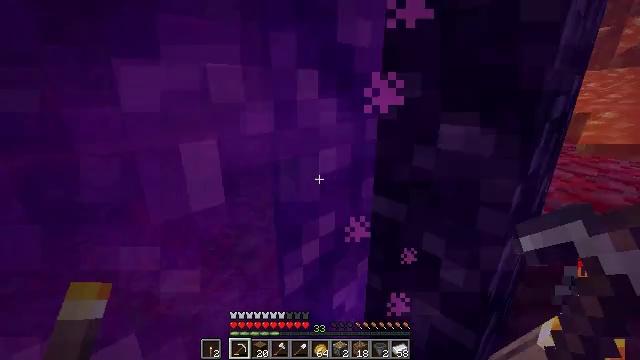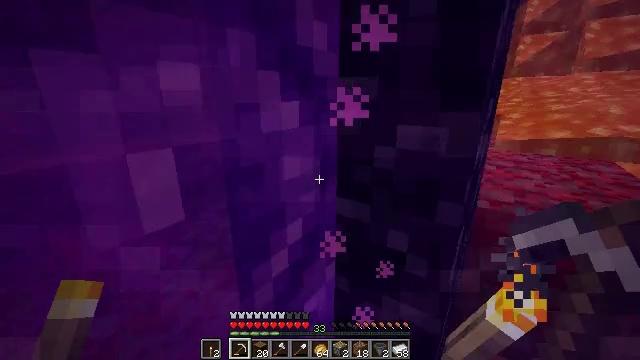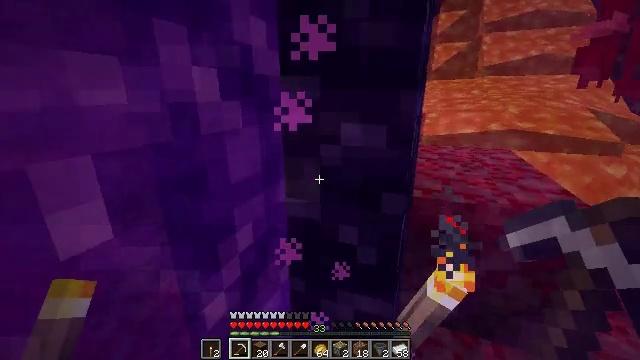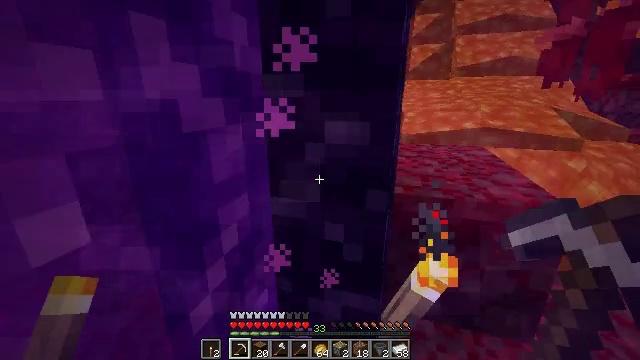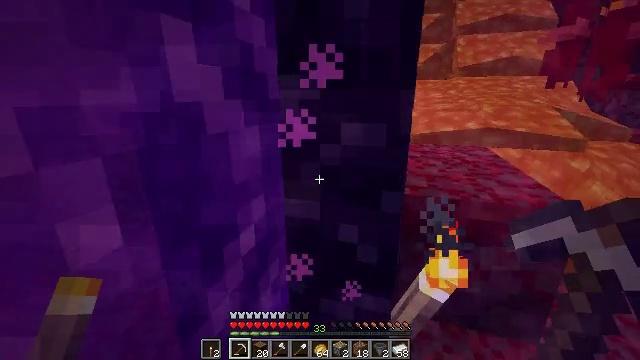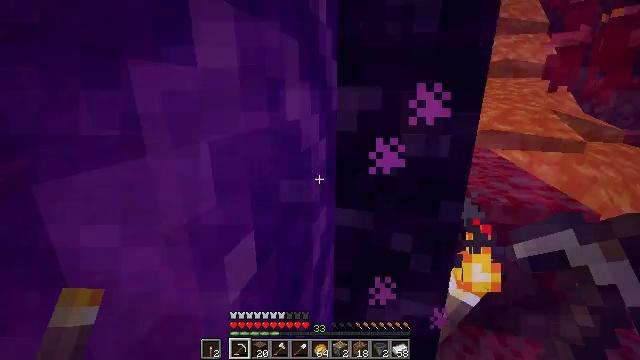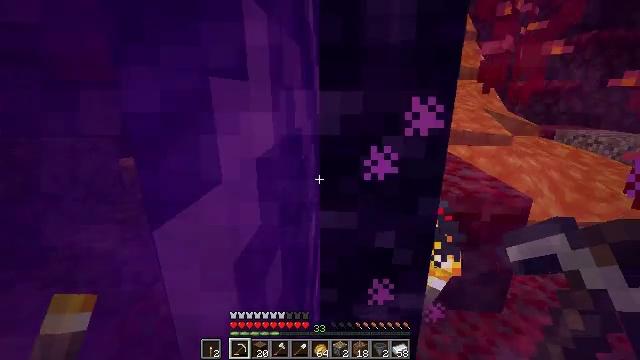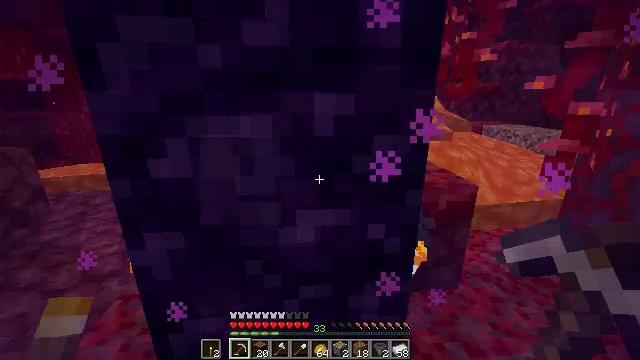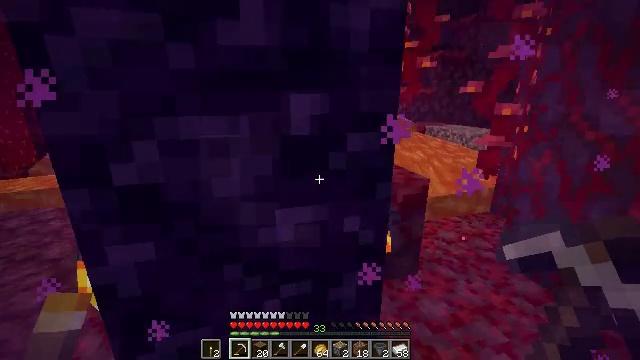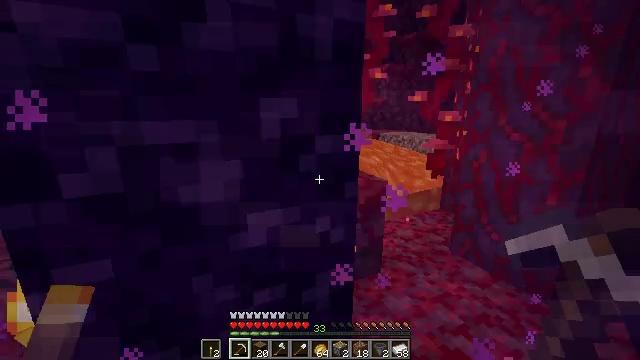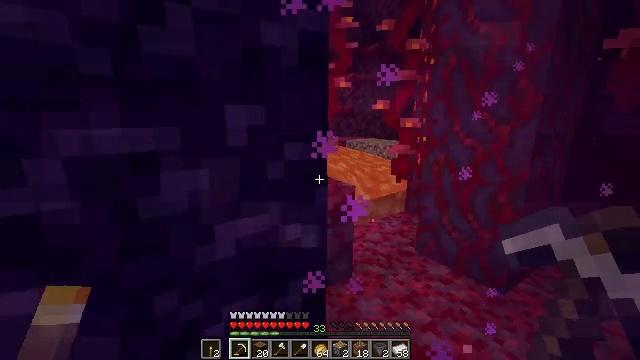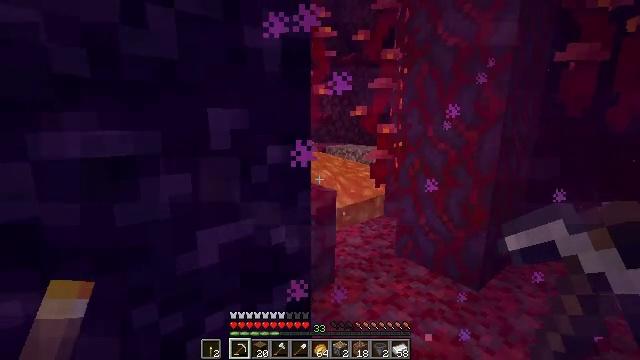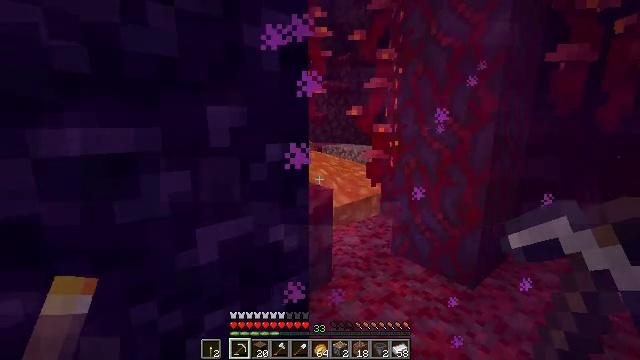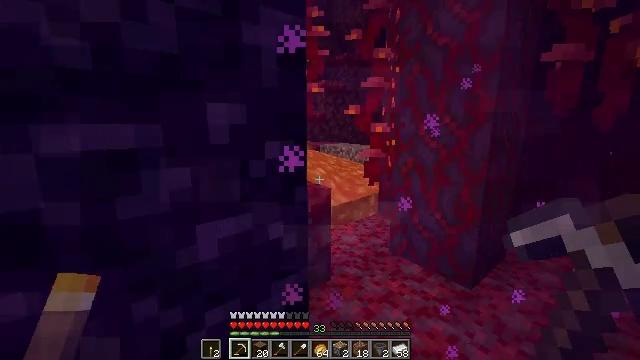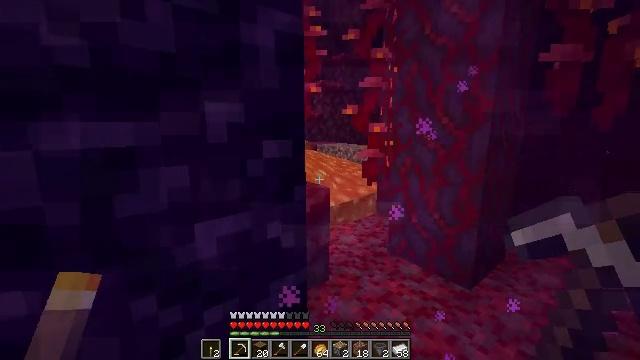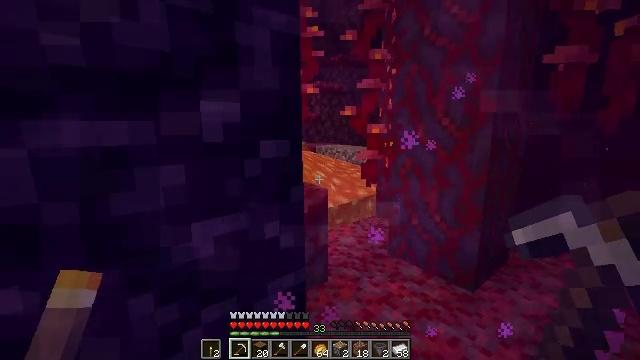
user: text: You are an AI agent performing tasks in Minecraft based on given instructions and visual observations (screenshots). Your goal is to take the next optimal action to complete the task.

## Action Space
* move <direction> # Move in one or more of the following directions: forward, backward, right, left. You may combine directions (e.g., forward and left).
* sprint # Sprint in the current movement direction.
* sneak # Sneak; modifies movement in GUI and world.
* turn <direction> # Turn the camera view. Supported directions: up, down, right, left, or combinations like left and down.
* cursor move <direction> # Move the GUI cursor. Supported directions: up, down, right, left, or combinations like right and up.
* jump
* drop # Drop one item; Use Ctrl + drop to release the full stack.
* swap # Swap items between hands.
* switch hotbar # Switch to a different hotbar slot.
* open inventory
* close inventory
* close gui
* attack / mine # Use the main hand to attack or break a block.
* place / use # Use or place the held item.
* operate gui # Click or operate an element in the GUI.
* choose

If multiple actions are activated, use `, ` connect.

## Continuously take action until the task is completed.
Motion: motion action
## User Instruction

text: Craft a comparator.
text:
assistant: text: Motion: turn right and up
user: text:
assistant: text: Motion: turn right
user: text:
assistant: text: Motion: turn right
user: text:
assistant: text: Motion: move left
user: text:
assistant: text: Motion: move left, turn right
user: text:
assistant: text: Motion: move left, turn right
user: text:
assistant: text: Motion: turn right
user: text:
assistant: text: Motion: turn right
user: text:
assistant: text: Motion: turn right and up
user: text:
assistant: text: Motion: turn right and up
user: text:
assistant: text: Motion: turn right and up
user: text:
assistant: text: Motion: no_op
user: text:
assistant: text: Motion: no_op
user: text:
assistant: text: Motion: no_op
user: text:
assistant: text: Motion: no_op
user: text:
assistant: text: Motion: no_op
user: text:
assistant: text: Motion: no_op
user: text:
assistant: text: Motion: turn right
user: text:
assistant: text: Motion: turn right
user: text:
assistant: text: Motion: move forward, turn right
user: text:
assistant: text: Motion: move forward, turn right and down
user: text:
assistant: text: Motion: turn right and down
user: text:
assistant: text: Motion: turn right
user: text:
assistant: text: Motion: turn right and down
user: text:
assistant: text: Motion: turn right and down
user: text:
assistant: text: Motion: no_op
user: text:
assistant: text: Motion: no_op
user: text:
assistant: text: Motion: no_op
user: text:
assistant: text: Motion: no_op
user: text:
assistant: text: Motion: no_op